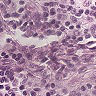
Metastatic tissue present: no